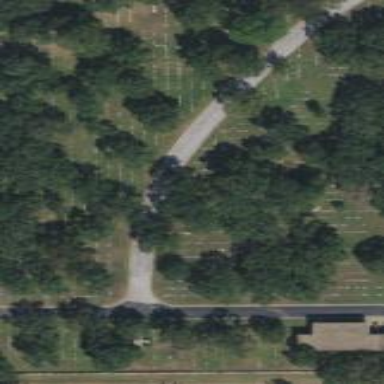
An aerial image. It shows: Grave yard.